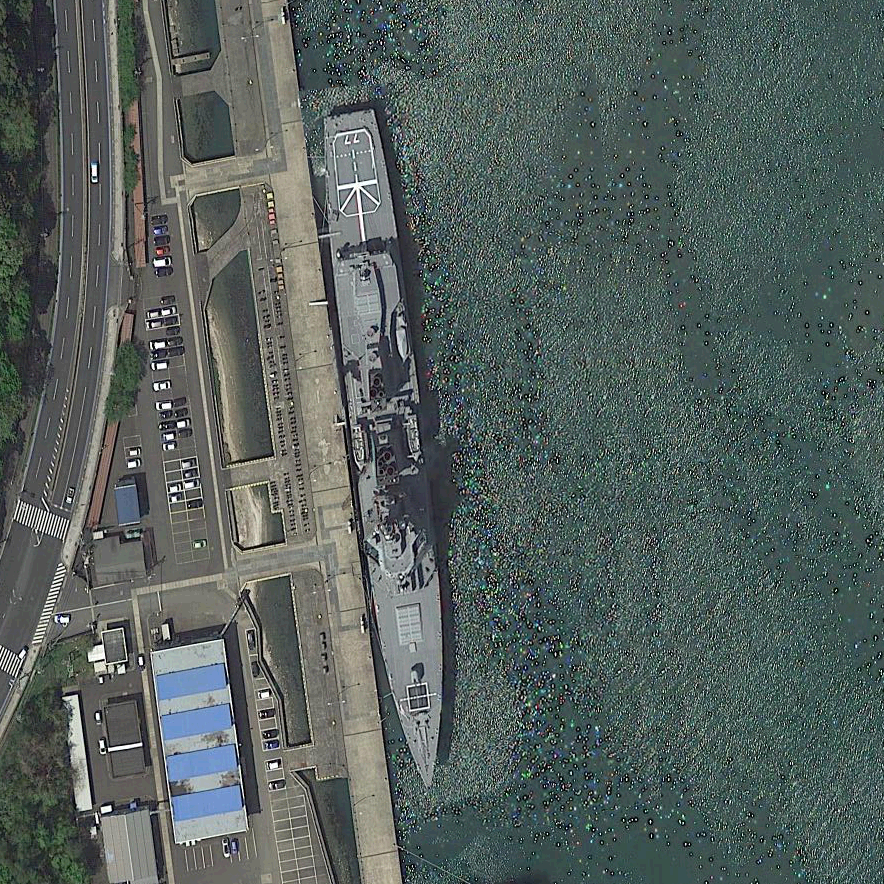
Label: Atago-class_destroyer